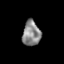
Tissue: lung
Cell type: Epithelial cells
Senescence score: 0.2211
Nuclear area (px): 437
Mean DAPI intensity: 137.375